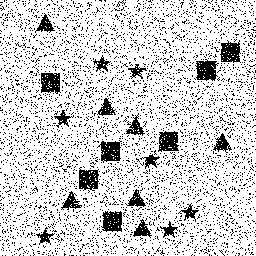
Squares: 7
Triangles: 7
Stars: 7
Total shapes: 21